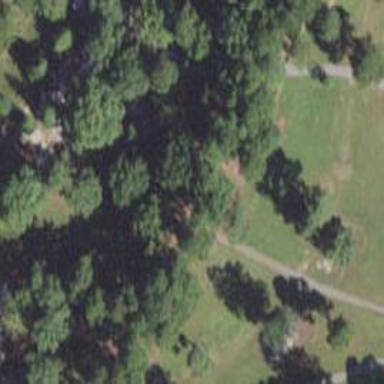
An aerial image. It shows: Disc golf tee area.